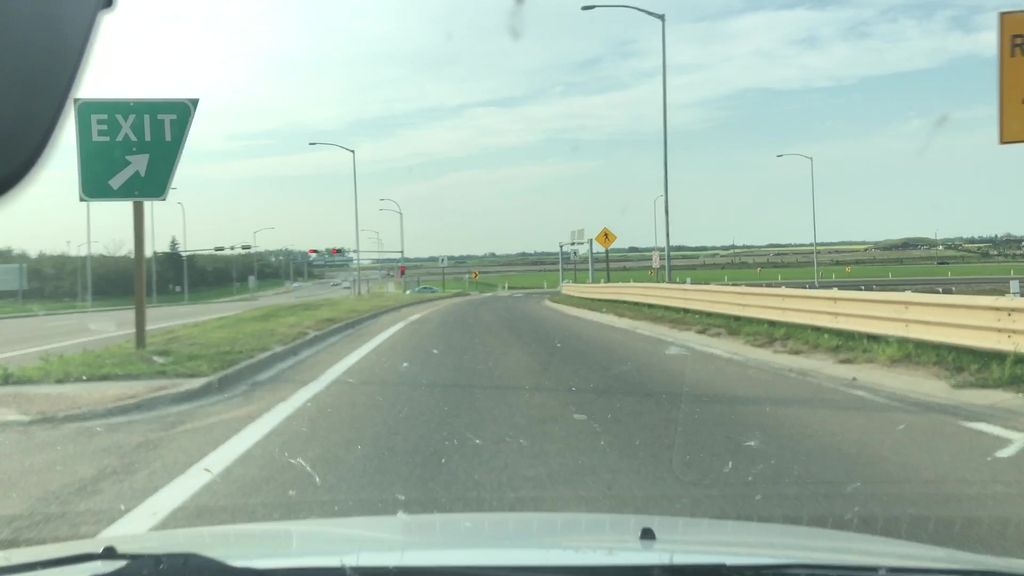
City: edmonton